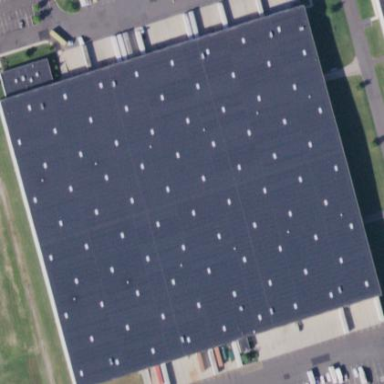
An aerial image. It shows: Warehouse building.